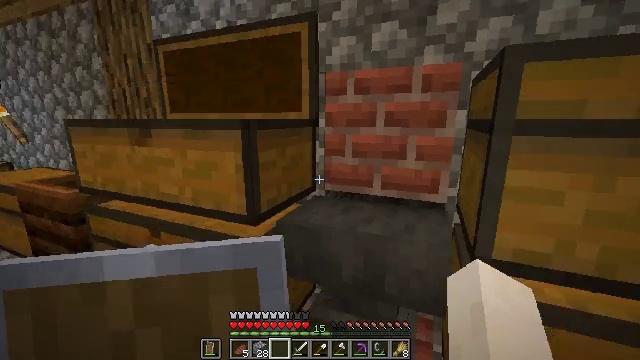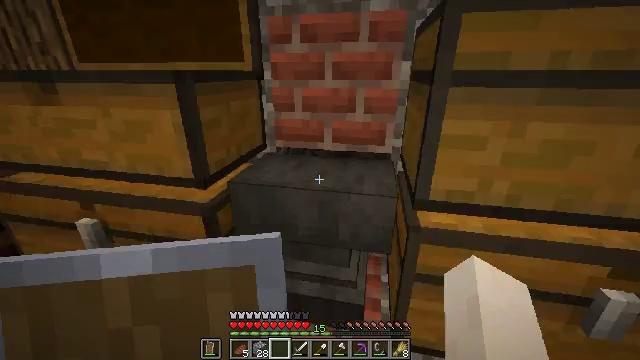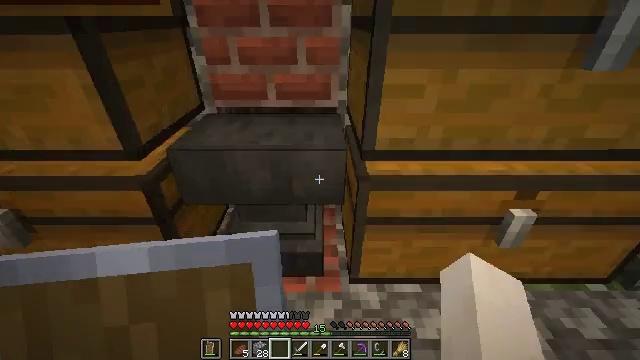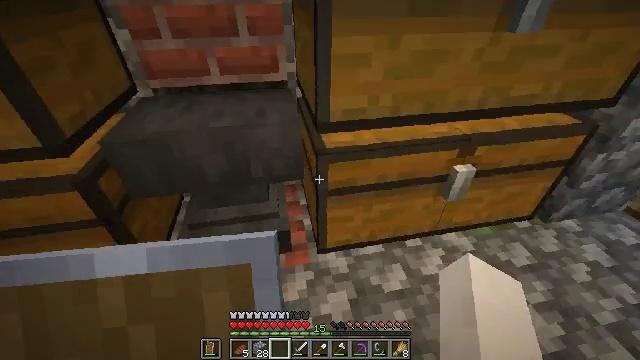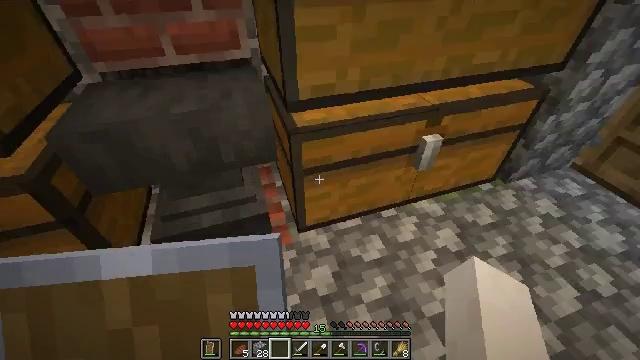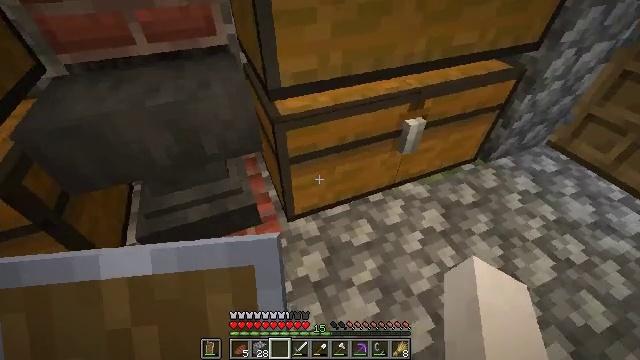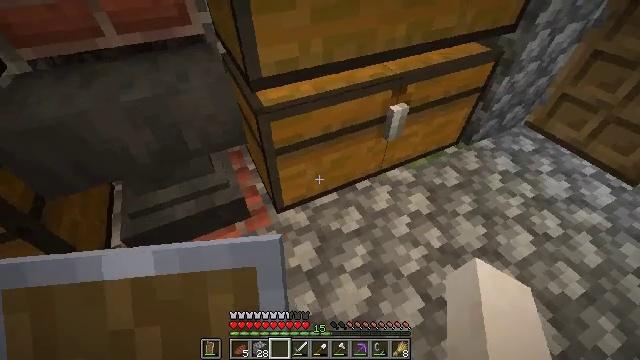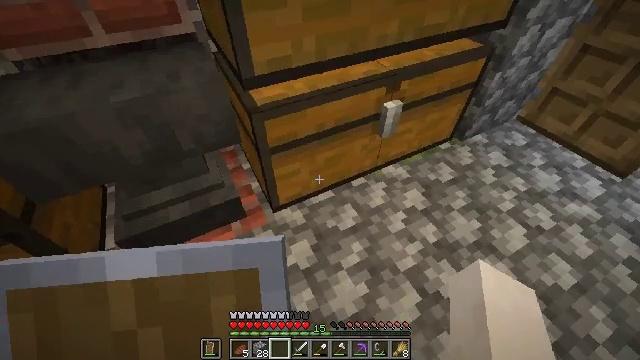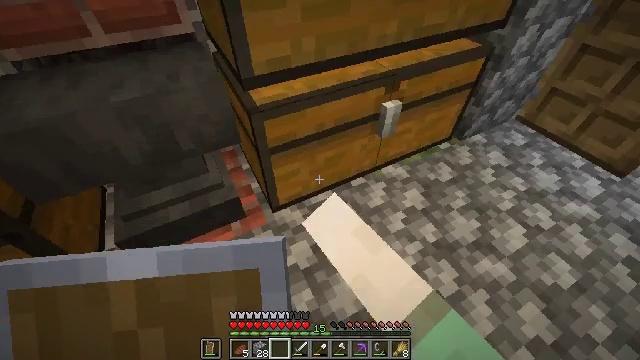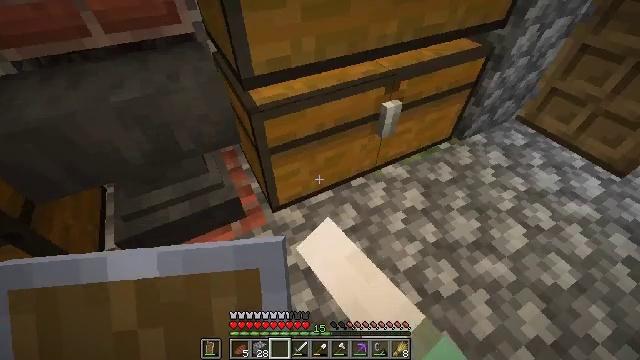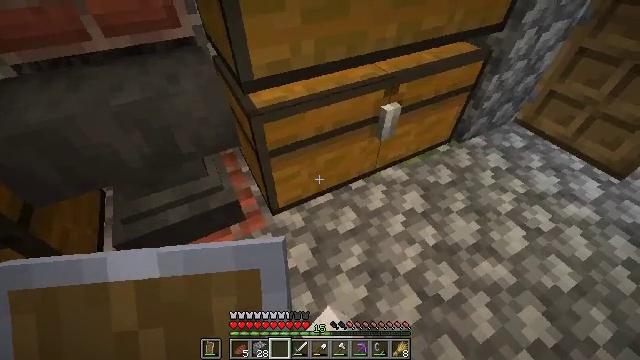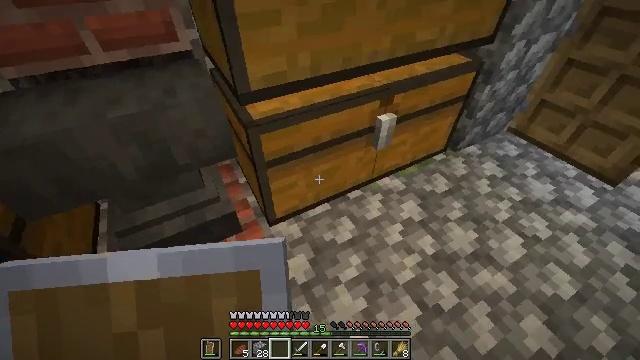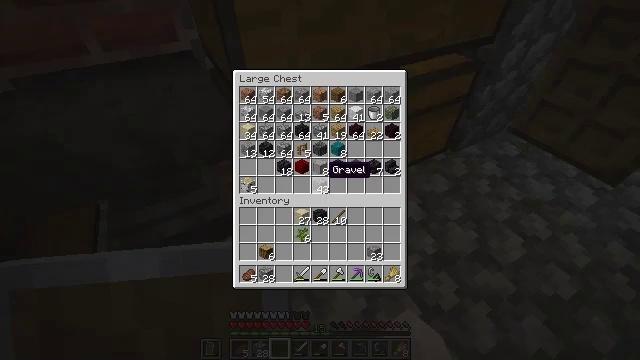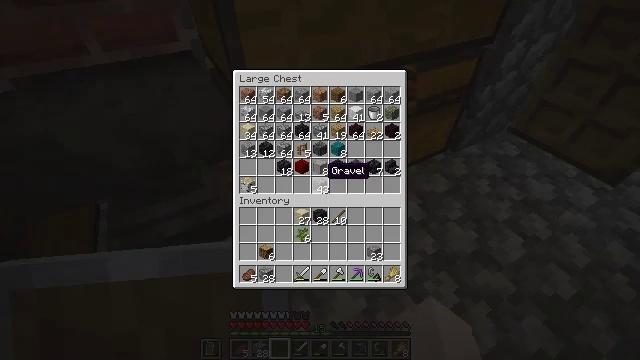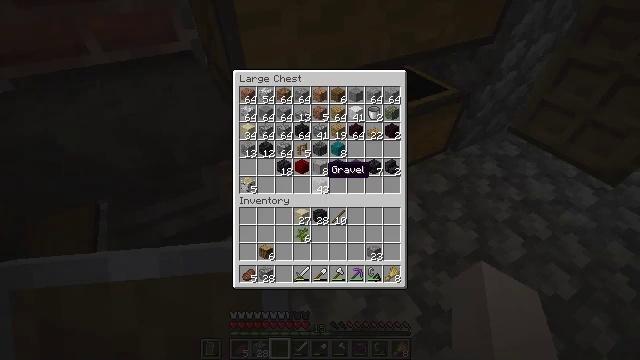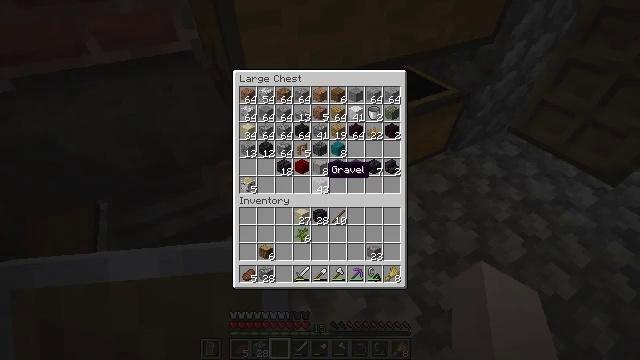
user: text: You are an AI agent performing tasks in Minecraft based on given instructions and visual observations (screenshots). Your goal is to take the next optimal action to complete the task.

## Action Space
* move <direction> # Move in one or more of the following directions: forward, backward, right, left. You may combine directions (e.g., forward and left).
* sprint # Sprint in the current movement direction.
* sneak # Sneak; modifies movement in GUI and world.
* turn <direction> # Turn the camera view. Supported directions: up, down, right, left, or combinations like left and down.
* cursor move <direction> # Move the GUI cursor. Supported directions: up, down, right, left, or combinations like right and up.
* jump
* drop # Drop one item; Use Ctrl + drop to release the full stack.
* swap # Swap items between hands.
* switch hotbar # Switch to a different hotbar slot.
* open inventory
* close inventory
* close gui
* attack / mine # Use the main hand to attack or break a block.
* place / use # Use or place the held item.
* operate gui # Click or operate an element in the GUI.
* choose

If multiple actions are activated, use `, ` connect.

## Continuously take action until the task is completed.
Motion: motion action
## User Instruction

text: craft item air
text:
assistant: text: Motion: turn right and down
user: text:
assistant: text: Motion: turn right and down
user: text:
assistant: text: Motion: turn right and down
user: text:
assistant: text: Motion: turn right and down
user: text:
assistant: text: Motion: turn right and down
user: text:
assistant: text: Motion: turn right and down
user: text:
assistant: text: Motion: turn right, use / place
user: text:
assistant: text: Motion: use / place
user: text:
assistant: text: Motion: use / place
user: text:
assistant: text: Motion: use / place
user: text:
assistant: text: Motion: turn up
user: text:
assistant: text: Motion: no_op
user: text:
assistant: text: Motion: no_op
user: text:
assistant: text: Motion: no_op
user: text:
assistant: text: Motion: no_op
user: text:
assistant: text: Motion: no_op
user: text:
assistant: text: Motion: sneak
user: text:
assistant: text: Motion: sneak
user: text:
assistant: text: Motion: sneak, turn right and down
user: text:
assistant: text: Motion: sneak, turn down
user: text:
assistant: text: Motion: sneak, turn down
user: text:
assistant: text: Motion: sneak, turn right
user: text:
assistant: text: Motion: sneak, turn right
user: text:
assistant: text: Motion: sneak
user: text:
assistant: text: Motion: sneak
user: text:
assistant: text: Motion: sneak
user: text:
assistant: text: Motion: sneak
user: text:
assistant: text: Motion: sneak, use / place
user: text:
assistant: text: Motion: sneak, use / place
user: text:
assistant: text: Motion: sneak